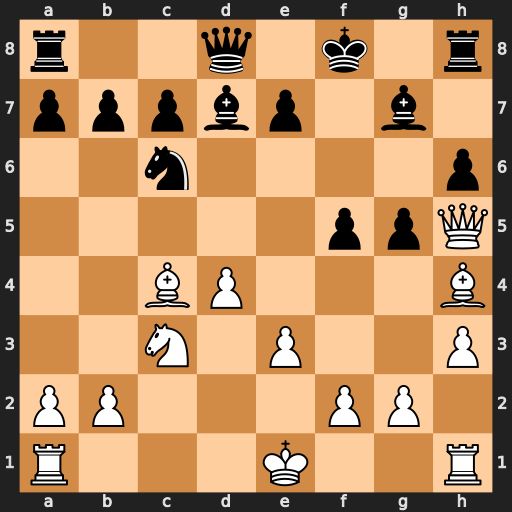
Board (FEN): r2q1k1r/pppbp1b1/2n4p/5ppQ/2BP3B/2N1P2P/PP3PP1/R3K2R
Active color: w
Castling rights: KQ
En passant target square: -
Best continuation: Qf7#